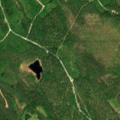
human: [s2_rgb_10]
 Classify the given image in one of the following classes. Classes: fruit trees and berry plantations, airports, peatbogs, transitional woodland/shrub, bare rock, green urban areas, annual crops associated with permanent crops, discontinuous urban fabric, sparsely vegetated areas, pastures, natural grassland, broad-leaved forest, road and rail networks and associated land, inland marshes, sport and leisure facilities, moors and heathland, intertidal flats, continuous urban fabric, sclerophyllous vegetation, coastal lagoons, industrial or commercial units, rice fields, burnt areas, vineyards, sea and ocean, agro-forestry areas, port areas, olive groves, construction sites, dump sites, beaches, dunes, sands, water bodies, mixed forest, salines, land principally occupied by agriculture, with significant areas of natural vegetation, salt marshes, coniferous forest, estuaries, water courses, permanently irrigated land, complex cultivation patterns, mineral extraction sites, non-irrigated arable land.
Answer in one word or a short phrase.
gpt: coniferous forest, mixed forest